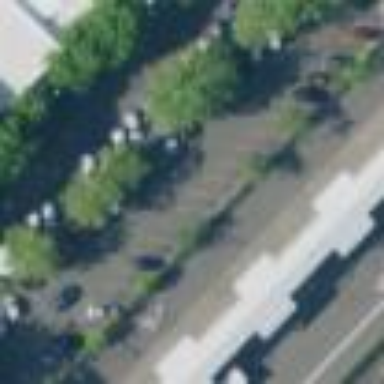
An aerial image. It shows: Street side parking area.